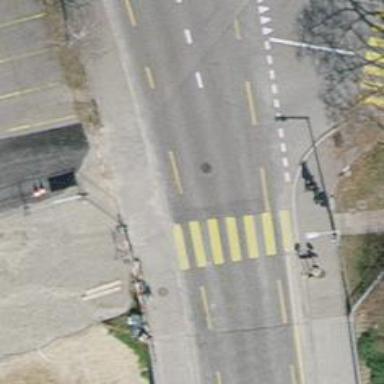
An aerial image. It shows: Secondary road with separate cycle lane on both sides.